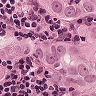
Metastatic tissue present: yes